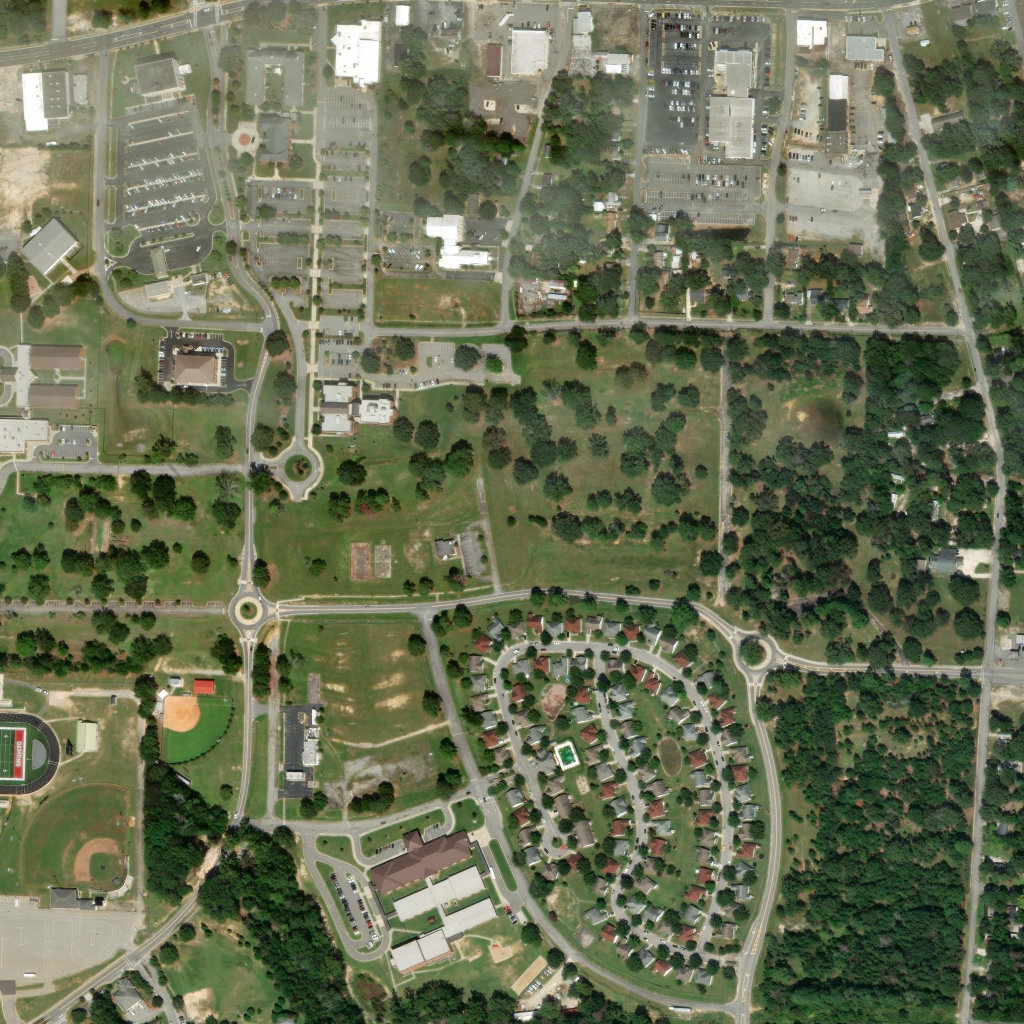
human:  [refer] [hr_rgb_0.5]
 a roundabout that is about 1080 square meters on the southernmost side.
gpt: <box>[[72, 61, 75, 65, 0]]</box>

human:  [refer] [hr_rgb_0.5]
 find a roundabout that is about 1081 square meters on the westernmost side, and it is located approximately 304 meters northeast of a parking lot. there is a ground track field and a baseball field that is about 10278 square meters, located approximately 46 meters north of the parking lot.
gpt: <box>[[22, 57, 26, 61, 0]]</box>